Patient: sex M, age 35
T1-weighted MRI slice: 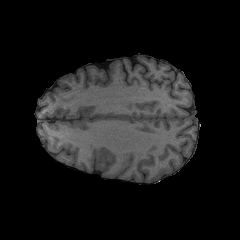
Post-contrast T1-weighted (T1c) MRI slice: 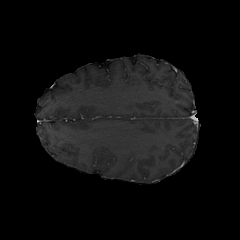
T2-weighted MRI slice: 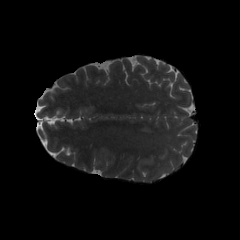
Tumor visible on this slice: no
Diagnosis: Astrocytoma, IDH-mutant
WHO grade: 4